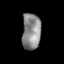
Tissue: prostate
Cell type: T cells
Senescence score: 0.3398
Nuclear area (px): 668
Mean DAPI intensity: 137.554